Current action and preconditions to check: path_clear

Your task: For each precondition in the list above, predict whether it will hold at this action.

Consider the current scene as observed from the mobile robot's camera, and analyze the predicted future states of all dynamic agents (e.g., people, animals, vehicles, or any moving entities) within the NEXT SECOND.

IMPORTANT: Only answer "very likely" if you are absolutely certain—based on strong, clear evidence—that a dynamic agent will violate the precondition in the predicted future state. Do NOT answer "very likely" for unlikely, ambiguous, or low-probability risks.

Ask yourself for each precondition: Is there a high probability, with clear and convincing evidence, that the predicted future states of any dynamic agent will interfere with the predicted future state of the currently executing action within the NEXT SECOND, causing that precondition to fail?

Assess the risk level based on these predictions. Use "likely" or "very likely" if motions create a clear risk of interference.

Use "neutral" or "improbable" if agents are nearby but their predicted paths are clearly diverging or non-conflicting.

Failure Risk Categories: "very improbable", "improbable", "neutral", "likely", "very likely"

Answer Format: Output ONLY the probability_of_failure value from these categories: "very improbable", "improbable", "neutral", "likely", "very likely"

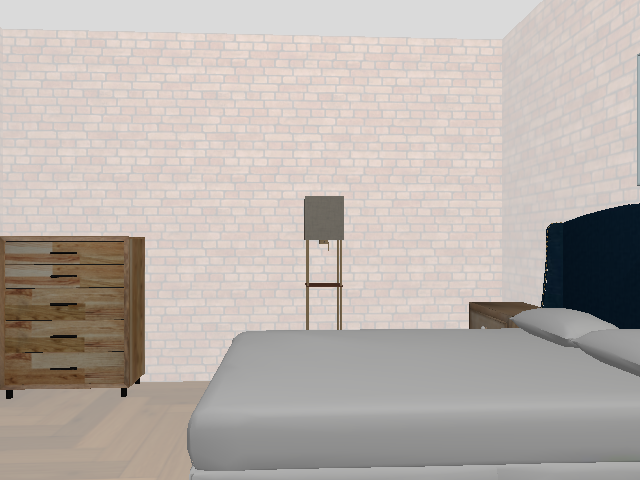

Answer: very improbable